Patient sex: M
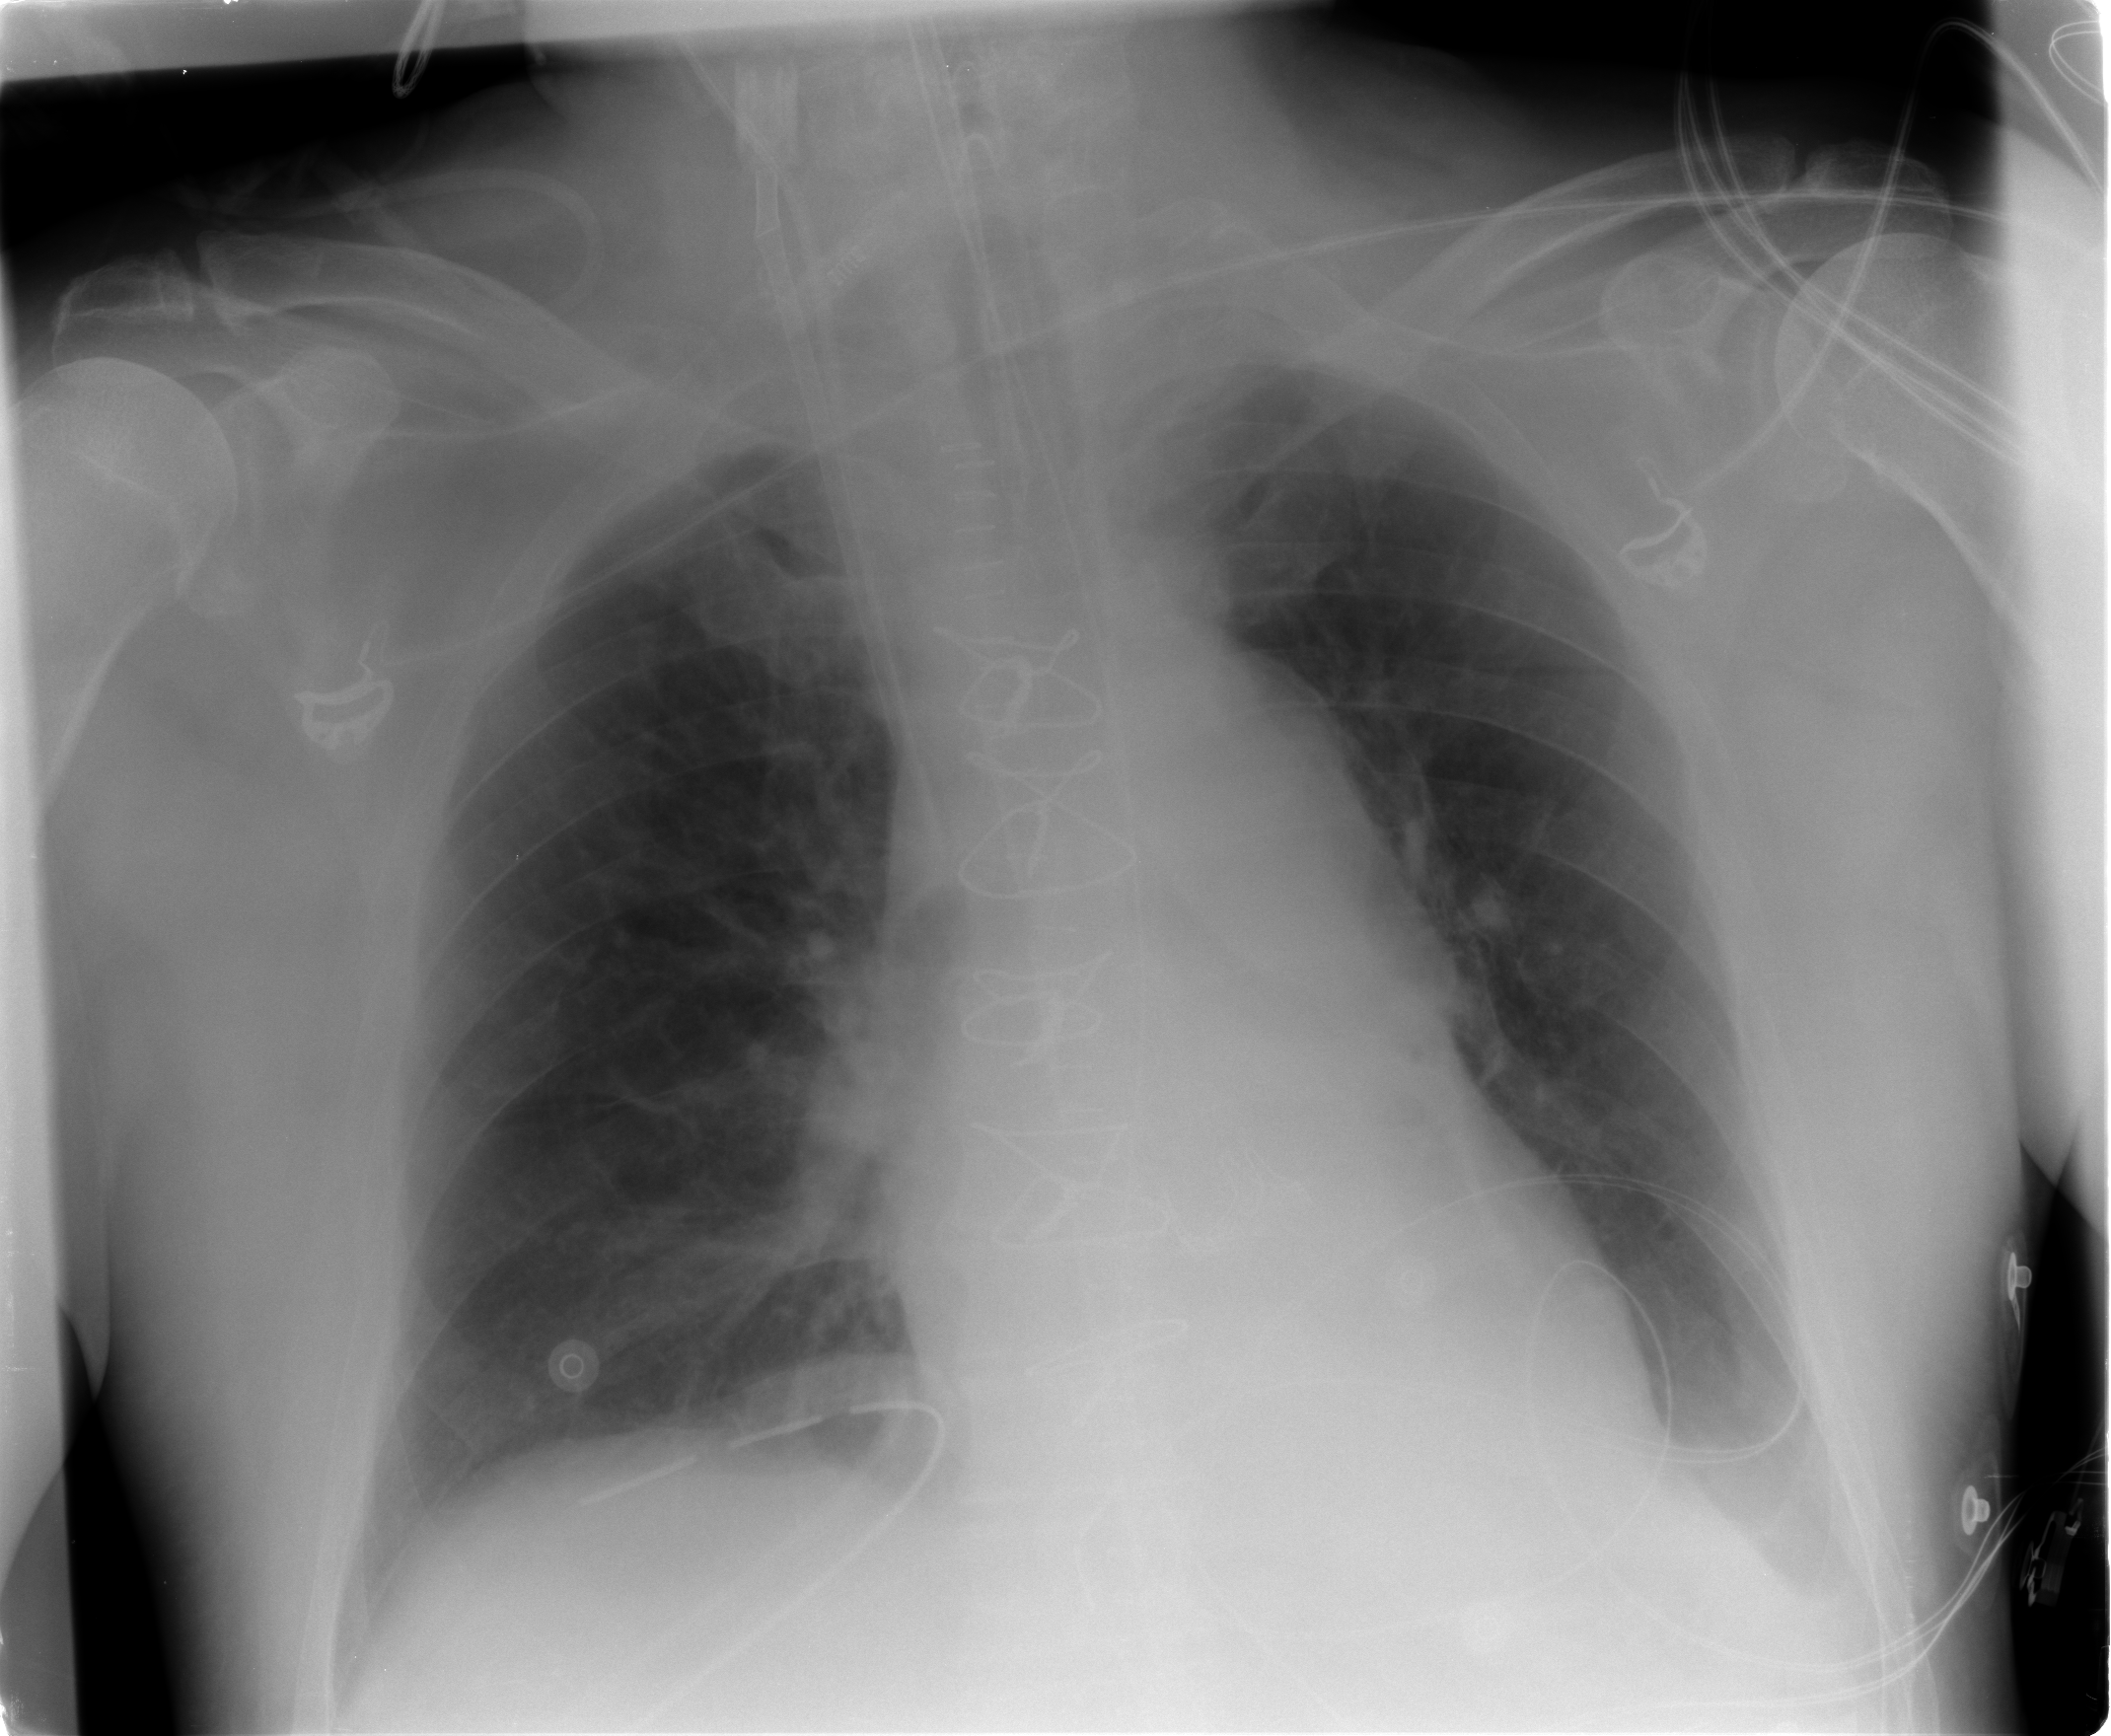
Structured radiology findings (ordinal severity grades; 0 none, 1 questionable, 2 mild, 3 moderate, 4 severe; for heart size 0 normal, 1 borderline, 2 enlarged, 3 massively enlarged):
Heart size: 0
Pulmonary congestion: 0
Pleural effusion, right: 0
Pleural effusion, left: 2
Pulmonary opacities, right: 0
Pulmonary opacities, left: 0
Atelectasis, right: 0
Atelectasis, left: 0